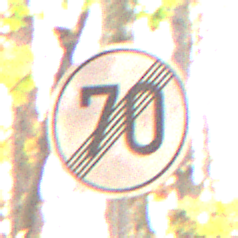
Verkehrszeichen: EndeGeschwindigkeit70
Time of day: MorningAfternoon
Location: Outdoor (Nature)
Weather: Overcast
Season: Autumn
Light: Natural